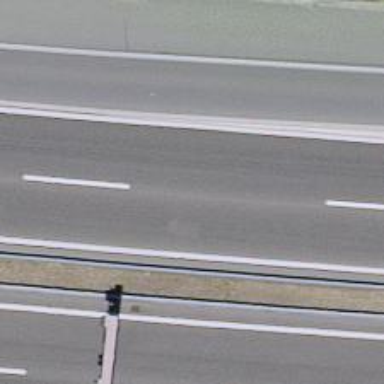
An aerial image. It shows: Asphalt motorway.